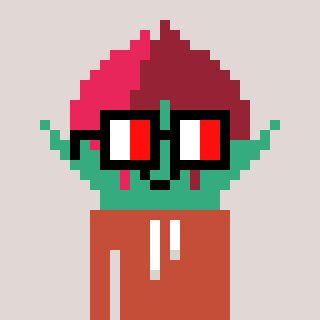
a pixel art character with square glasses with black frames and red eyes, a rosebud-shaped head and a rust-colored body on a warm background